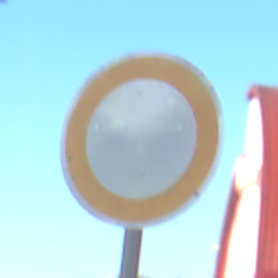
Verkehrszeichen: VerbotFahrzeugeAllerArt
Umgebung: Outdoor, Urban
Tageszeit: MorningAfternoon
Wetter: Clear
Licht: Natural
Jahreszeit: NotSpecified
Kontrast: HighContrast